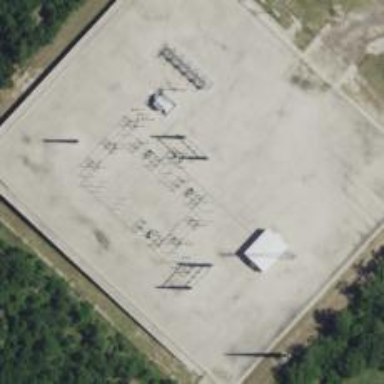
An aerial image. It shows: Switch used for power control.